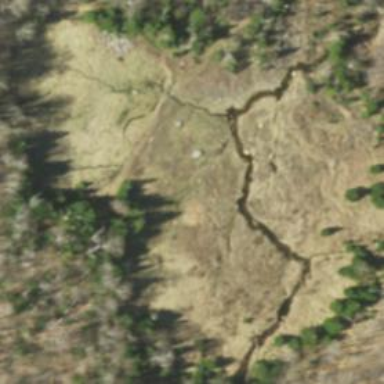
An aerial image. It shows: Beautiful wet meadow natural wetland.